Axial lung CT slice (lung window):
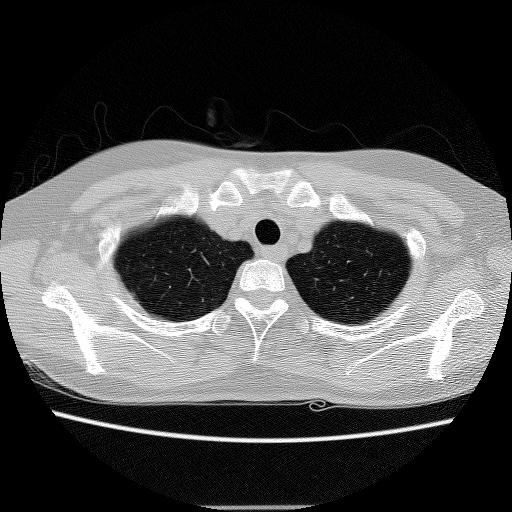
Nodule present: no